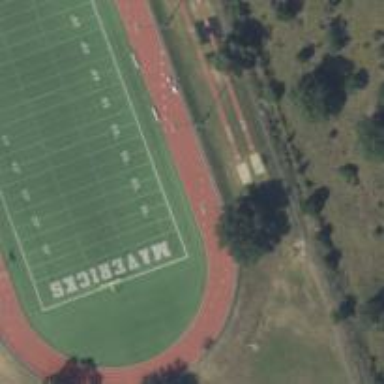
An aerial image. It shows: Athletics track located on leisure land.